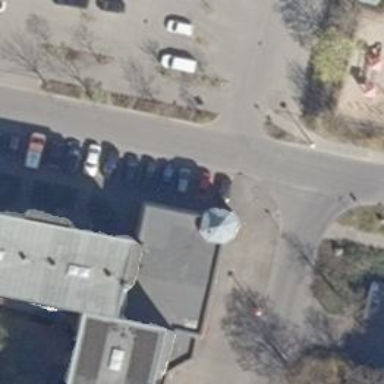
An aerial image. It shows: Supermarket located in building.